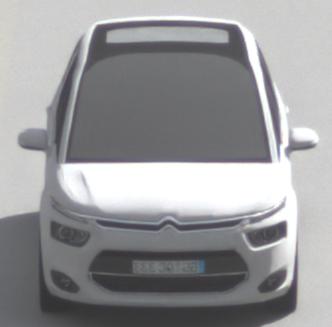
Make: Citroen
Model: Grand C4 Picasso VTi 120
Detailed model: Grand C4 Picasso (II)
Model produced from: 2013/10
Model produced until: 2015/02
Doors: 5
Color: white
Road condition: dry road
Daytime: morning or afternoon
Contrast: low contrast